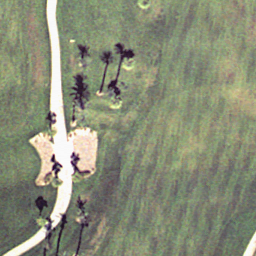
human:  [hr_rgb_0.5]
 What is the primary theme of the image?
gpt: golf course